Interaction volume radius: 5 \u00c5
Interaction volume height: 10 \u00c5
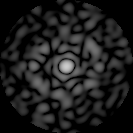
Disorder parameter: 0.8675